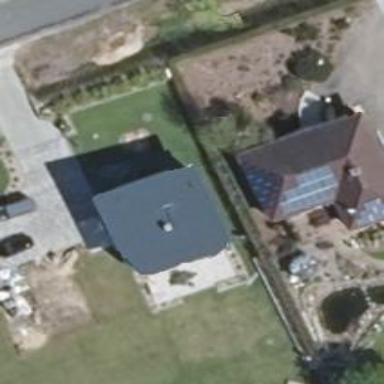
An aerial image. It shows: Flat-roofed grey house.